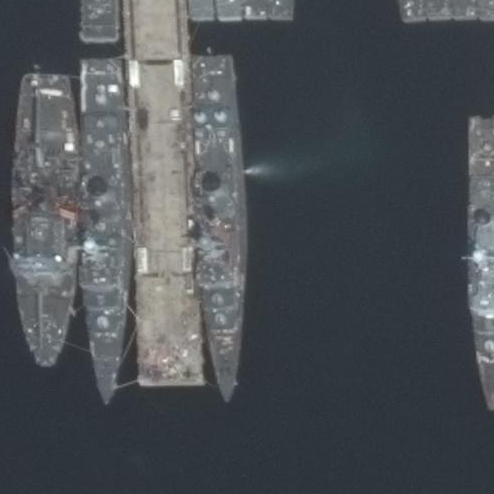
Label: cruiser